Interaction volume radius: 5 \u00c5
Interaction volume height: 50 \u00c5
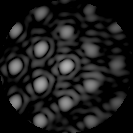
Disorder parameter: 0.1114